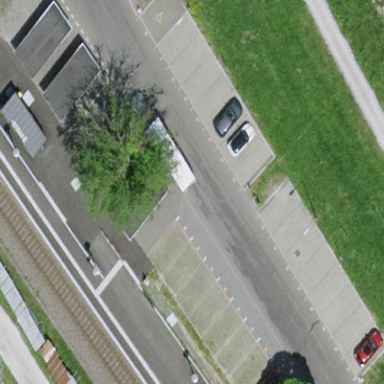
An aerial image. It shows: Parking area.